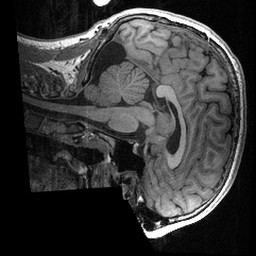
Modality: T1w
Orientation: sagittal
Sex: male
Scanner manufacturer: ge
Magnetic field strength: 3 T
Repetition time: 0.0064 s
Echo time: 0.00281 s